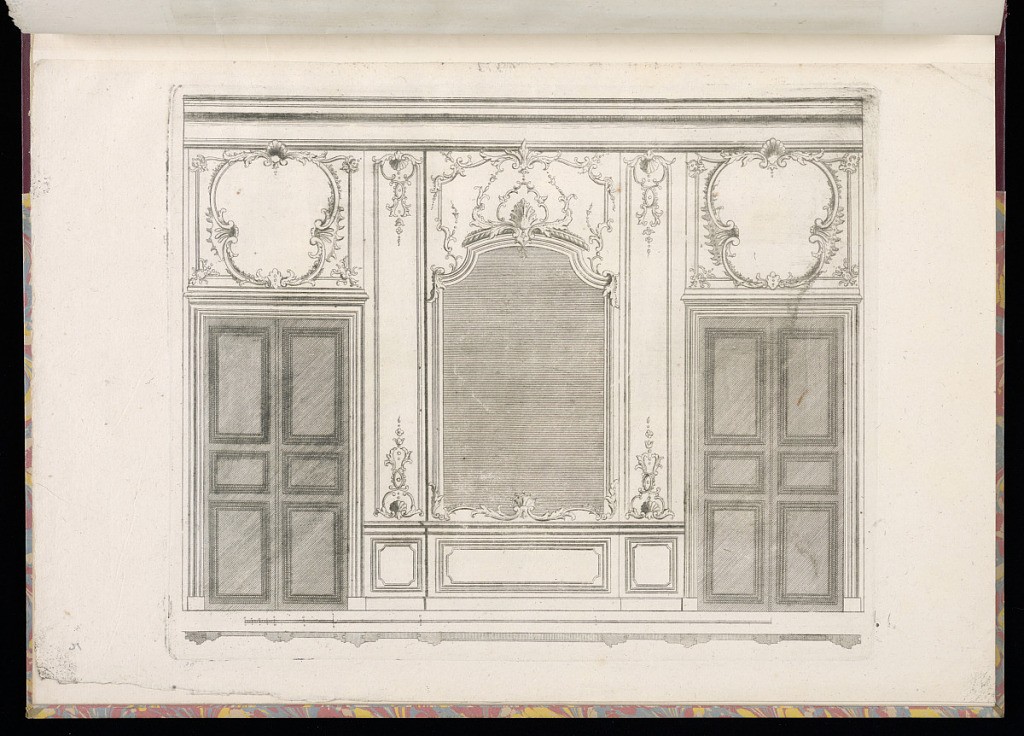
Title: Wall Elevation with a Mirror
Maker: Étienne Charpentier, French, 1707 – after 1792
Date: mid- 18th century
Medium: Etching and engraving on laid paper
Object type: Print
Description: An interior wall elevation featuring a central mirror in between two sets of doors, ornamented with rococo paneling. The central mirror is framed by two narrow panels and over-mirror paneling decorated with fleruons, strapwork, shell, plumes, and acanthus leaf motifs. The overdoor panels feature blank cartouches made up of similar motifs - shells, c-scrolls, plumes, acanthus leaves and fleurons, which also feature on the narrow panels in between the mirror and the doors. Below the mirror is a dado level made of three panels. Below the elevation is a scale and an outline of the wall paneling, as seen from above, illustrating the shape and depth of the carving.